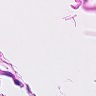
Metastatic tissue present: no